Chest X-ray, PA view. Patient: 22 years old, sex M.
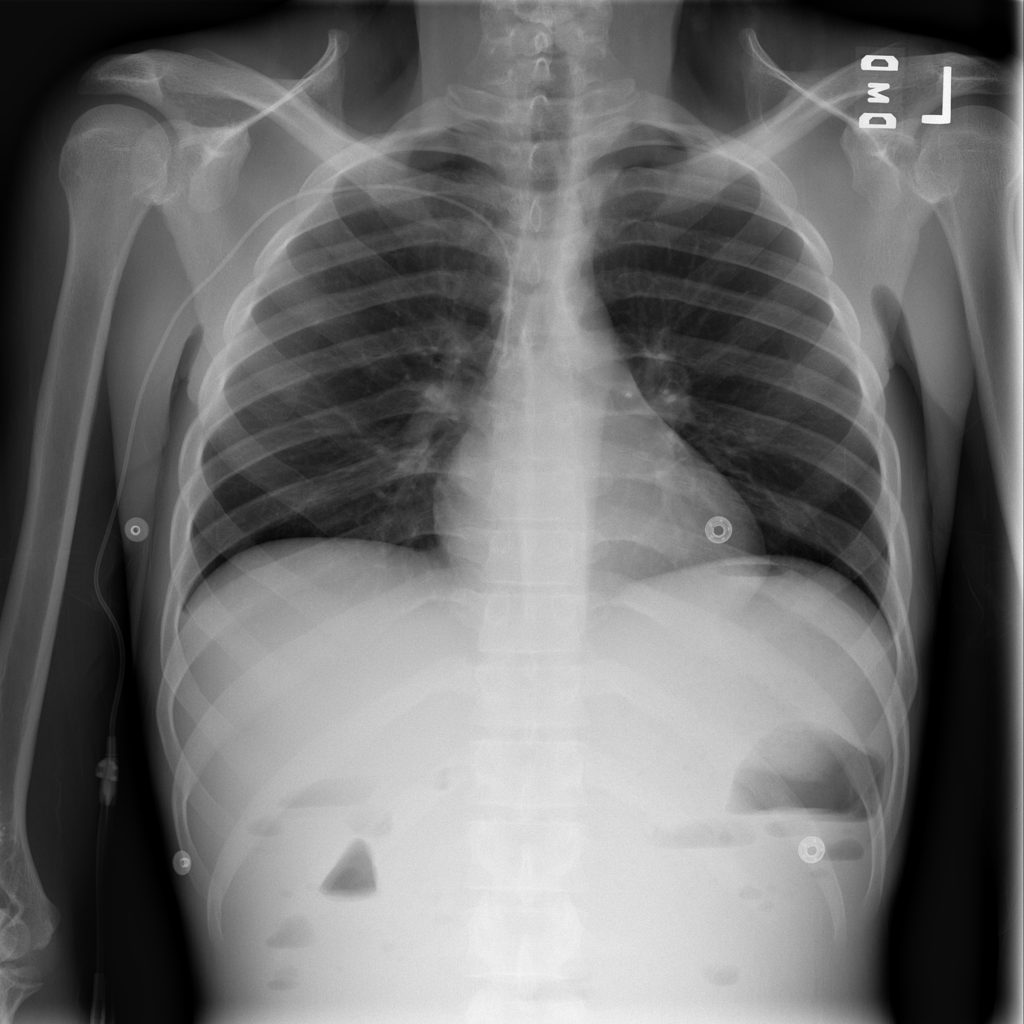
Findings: No Finding